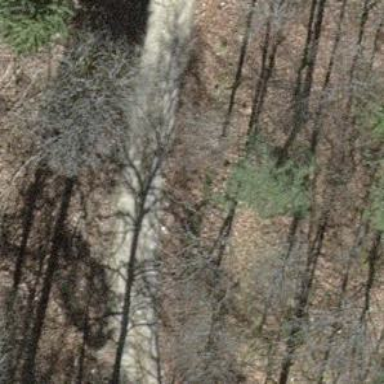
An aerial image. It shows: Gravel track with grade 2 tracktype.